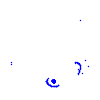
Particle: pion